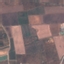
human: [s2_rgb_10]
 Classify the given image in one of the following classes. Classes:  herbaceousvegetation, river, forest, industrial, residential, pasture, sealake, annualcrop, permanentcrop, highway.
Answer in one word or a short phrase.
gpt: PermanentCrop